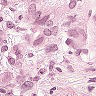
Metastatic tissue present: yes